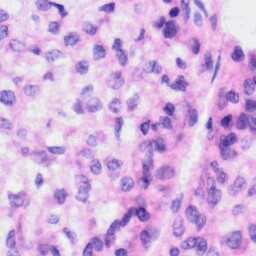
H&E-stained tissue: Liver